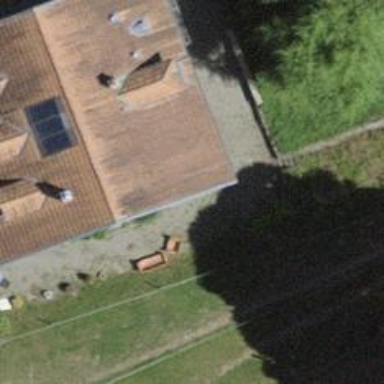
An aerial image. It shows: Residential building with gabled roof.